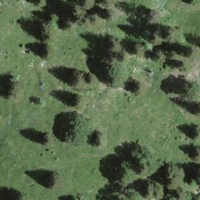
EUNIS habitat code: 45
Species observed at this site:
Gentianella campestris